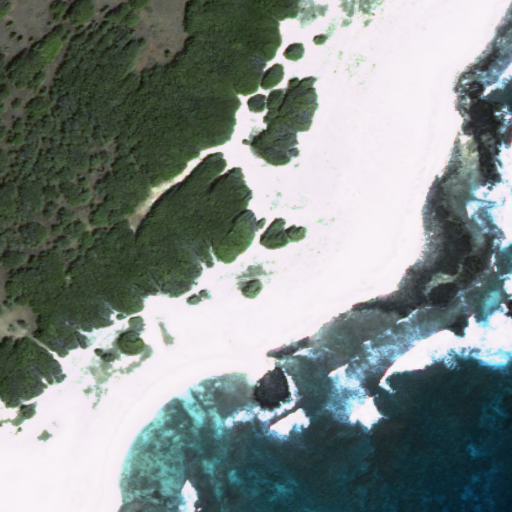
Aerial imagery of cape in Hawaii named Kaunuopou containing only unknown